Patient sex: F
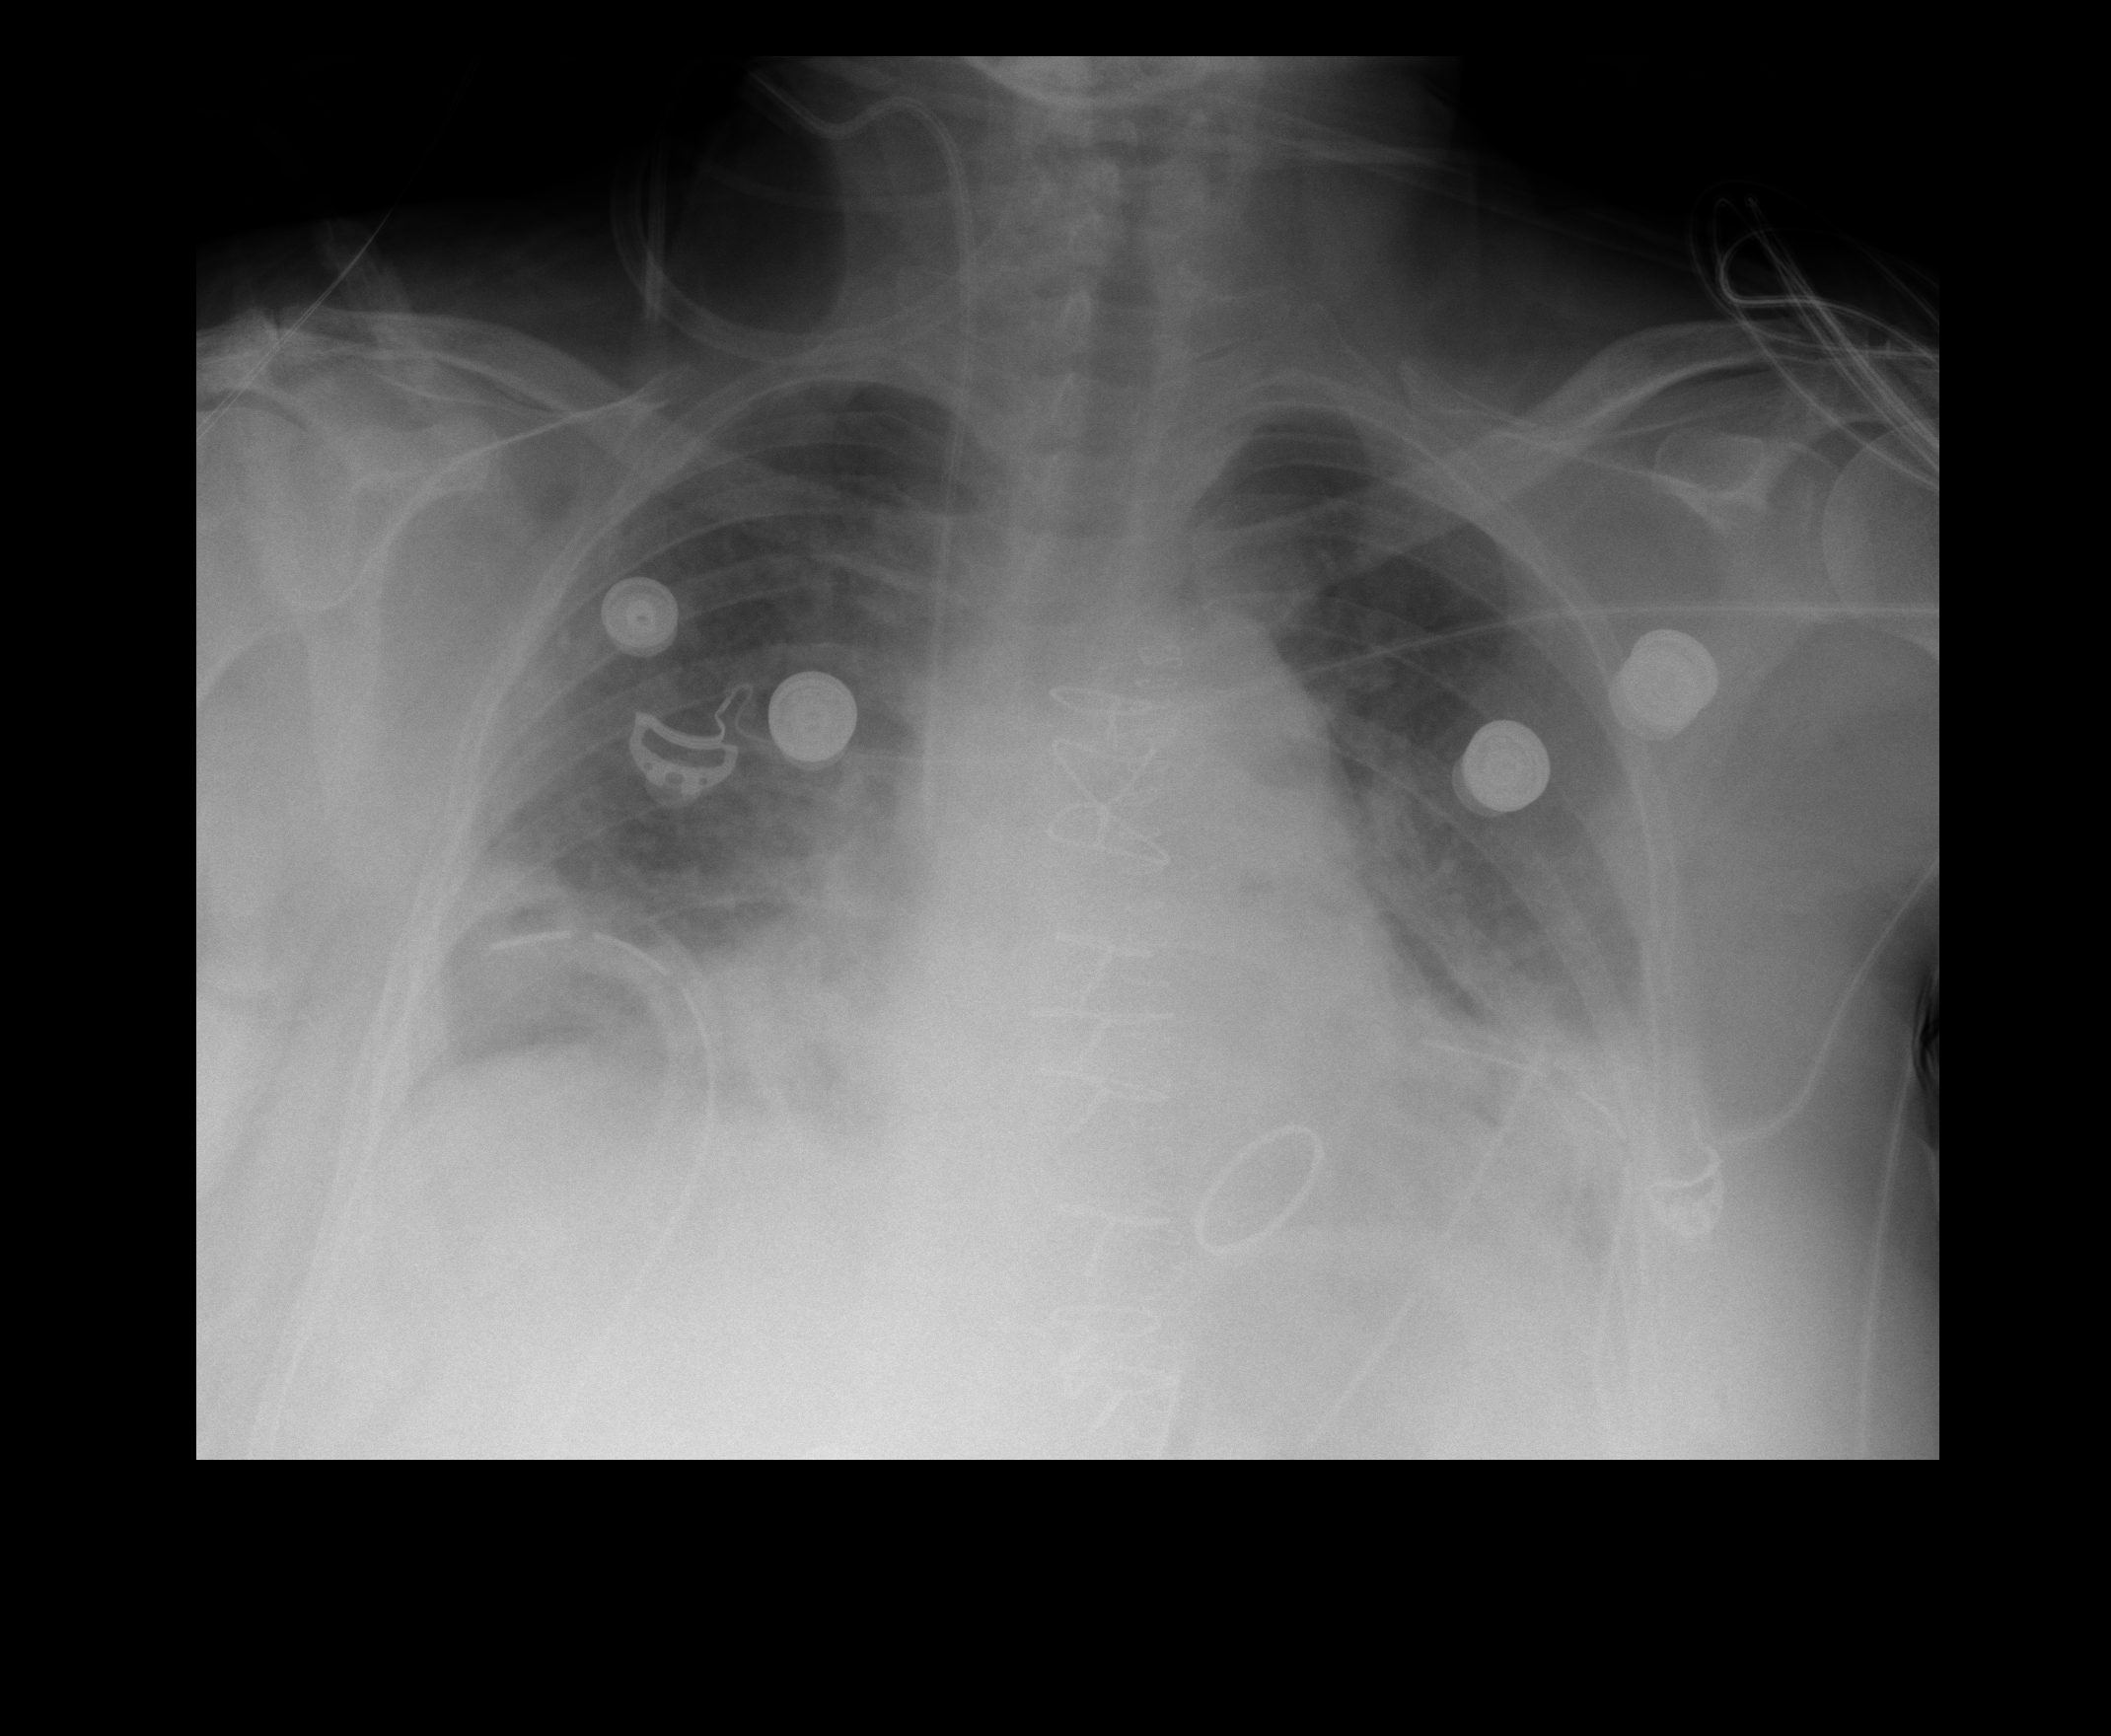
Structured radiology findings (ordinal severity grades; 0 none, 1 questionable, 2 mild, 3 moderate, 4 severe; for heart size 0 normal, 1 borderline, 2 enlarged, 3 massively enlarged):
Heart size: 1
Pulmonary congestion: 3
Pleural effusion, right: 2
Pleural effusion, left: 2
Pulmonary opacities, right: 2
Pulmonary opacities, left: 2
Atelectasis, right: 2
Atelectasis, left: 2